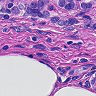
Metastatic tissue present: yes